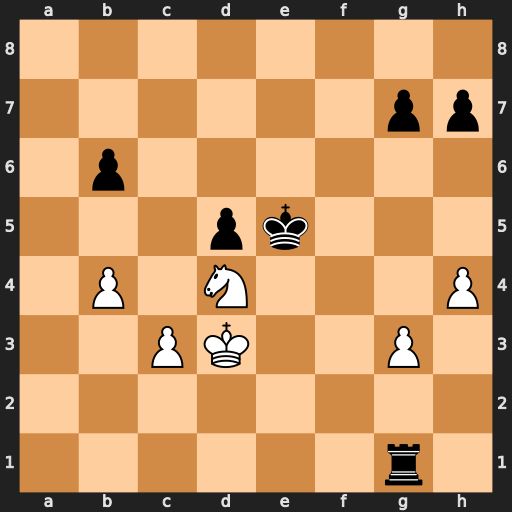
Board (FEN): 8/6pp/1p6/3pk3/1P1N3P/2PK2P1/8/6r1
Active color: w
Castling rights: -
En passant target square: -
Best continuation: Nf3+ Kf6 Nxg1